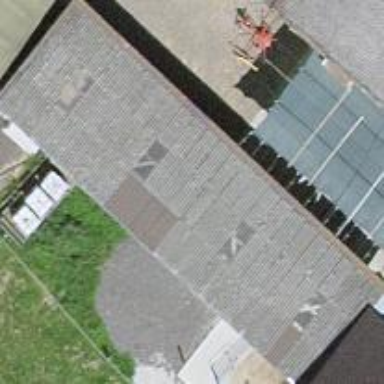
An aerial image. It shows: Shed building.